Field crop: maize
Growth stage: 2
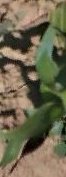
Species: maize